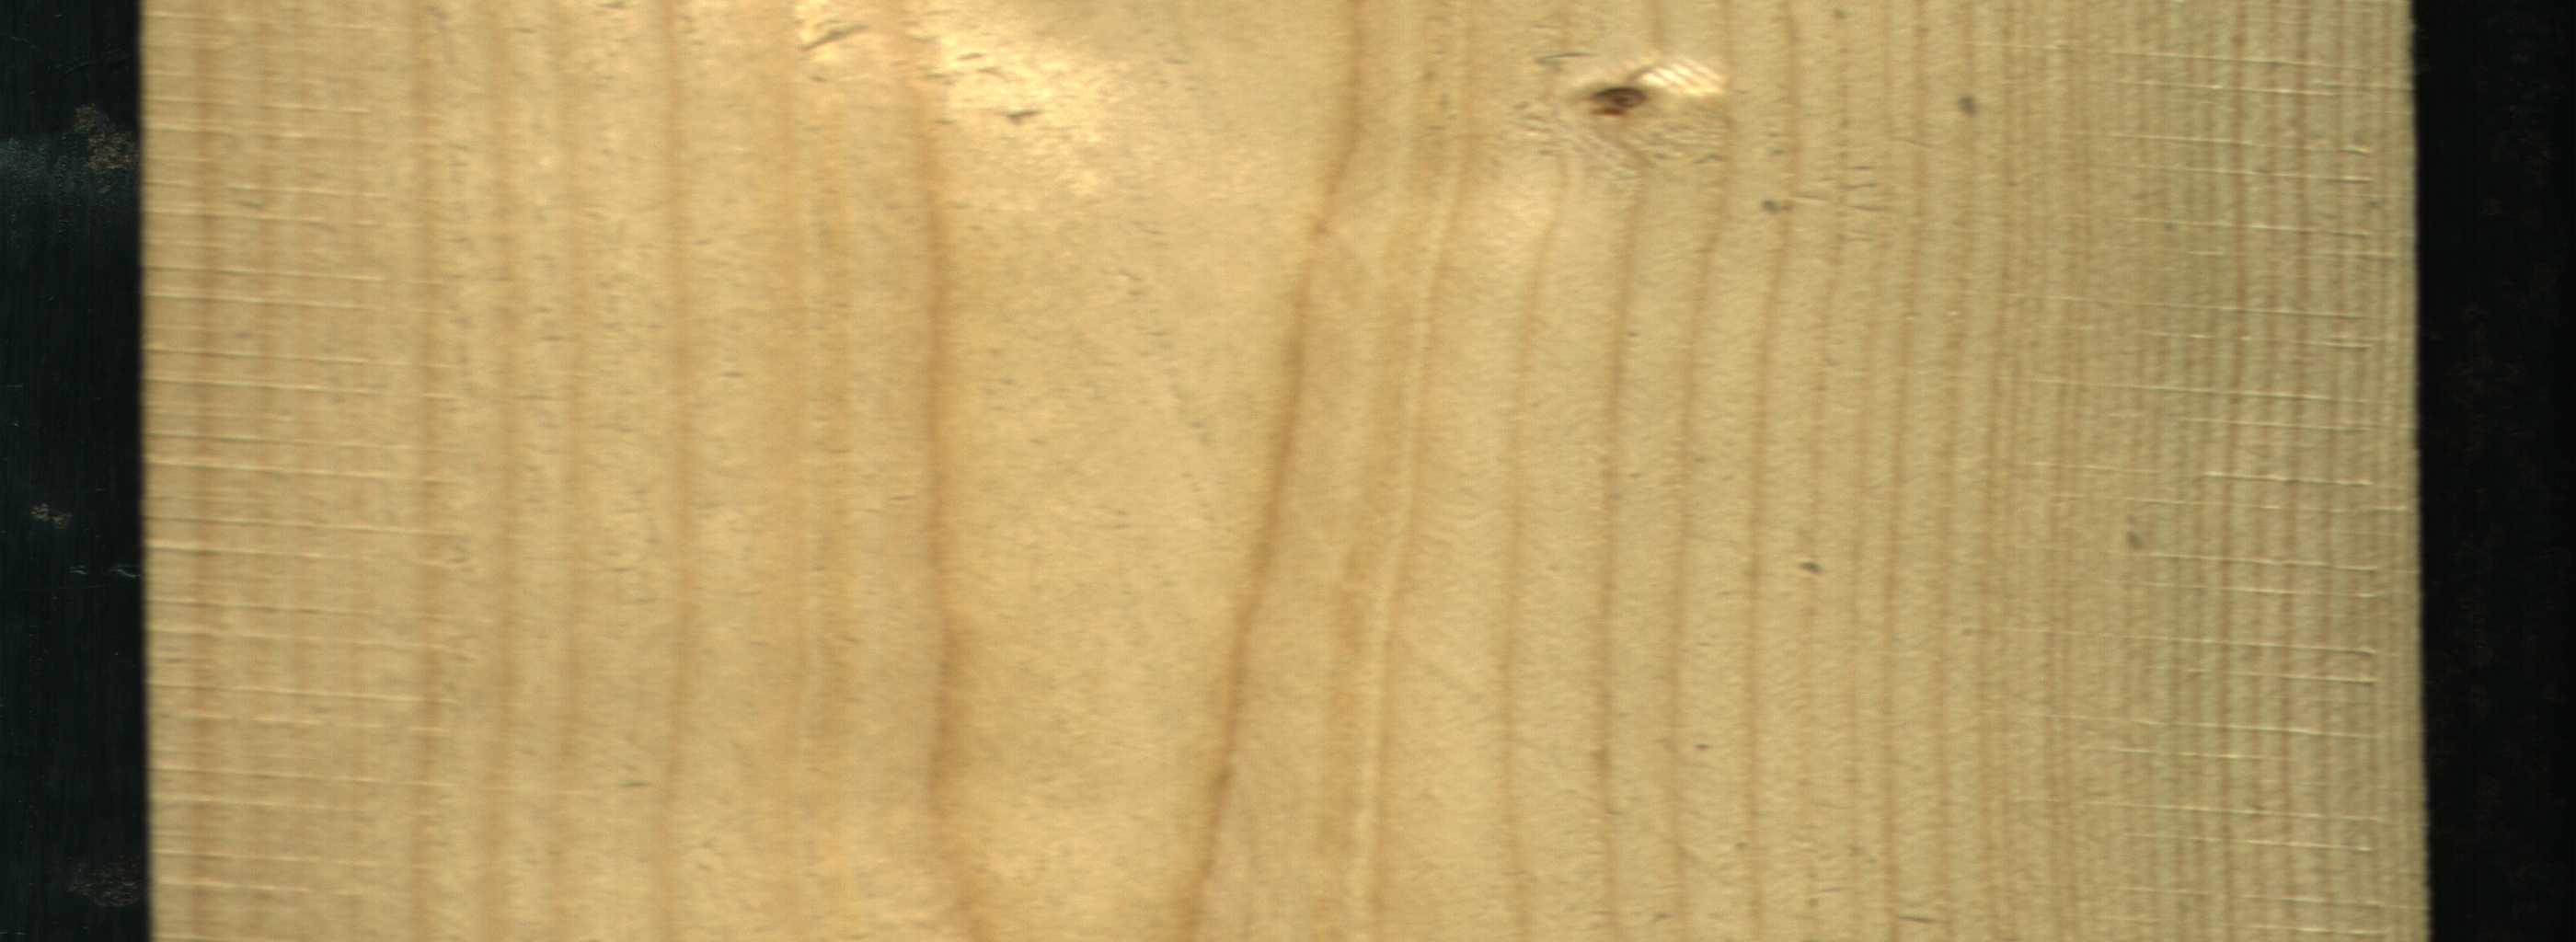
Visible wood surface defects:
Live_Knot